Interaction volume radius: 10 \u00c5
Interaction volume height: 10 \u00c5
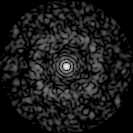
Disorder parameter: 0.8286